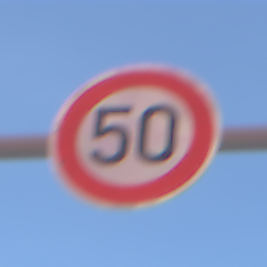
Verkehrszeichen: Geschwindigkeit50
Umgebung: Outdoor, Nature
Tageszeit: MorningAfternoon
Wetter: PartlyCloudy
Licht: Natural
Jahreszeit: NotSpecified
Kontrast: HighContrast